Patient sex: M
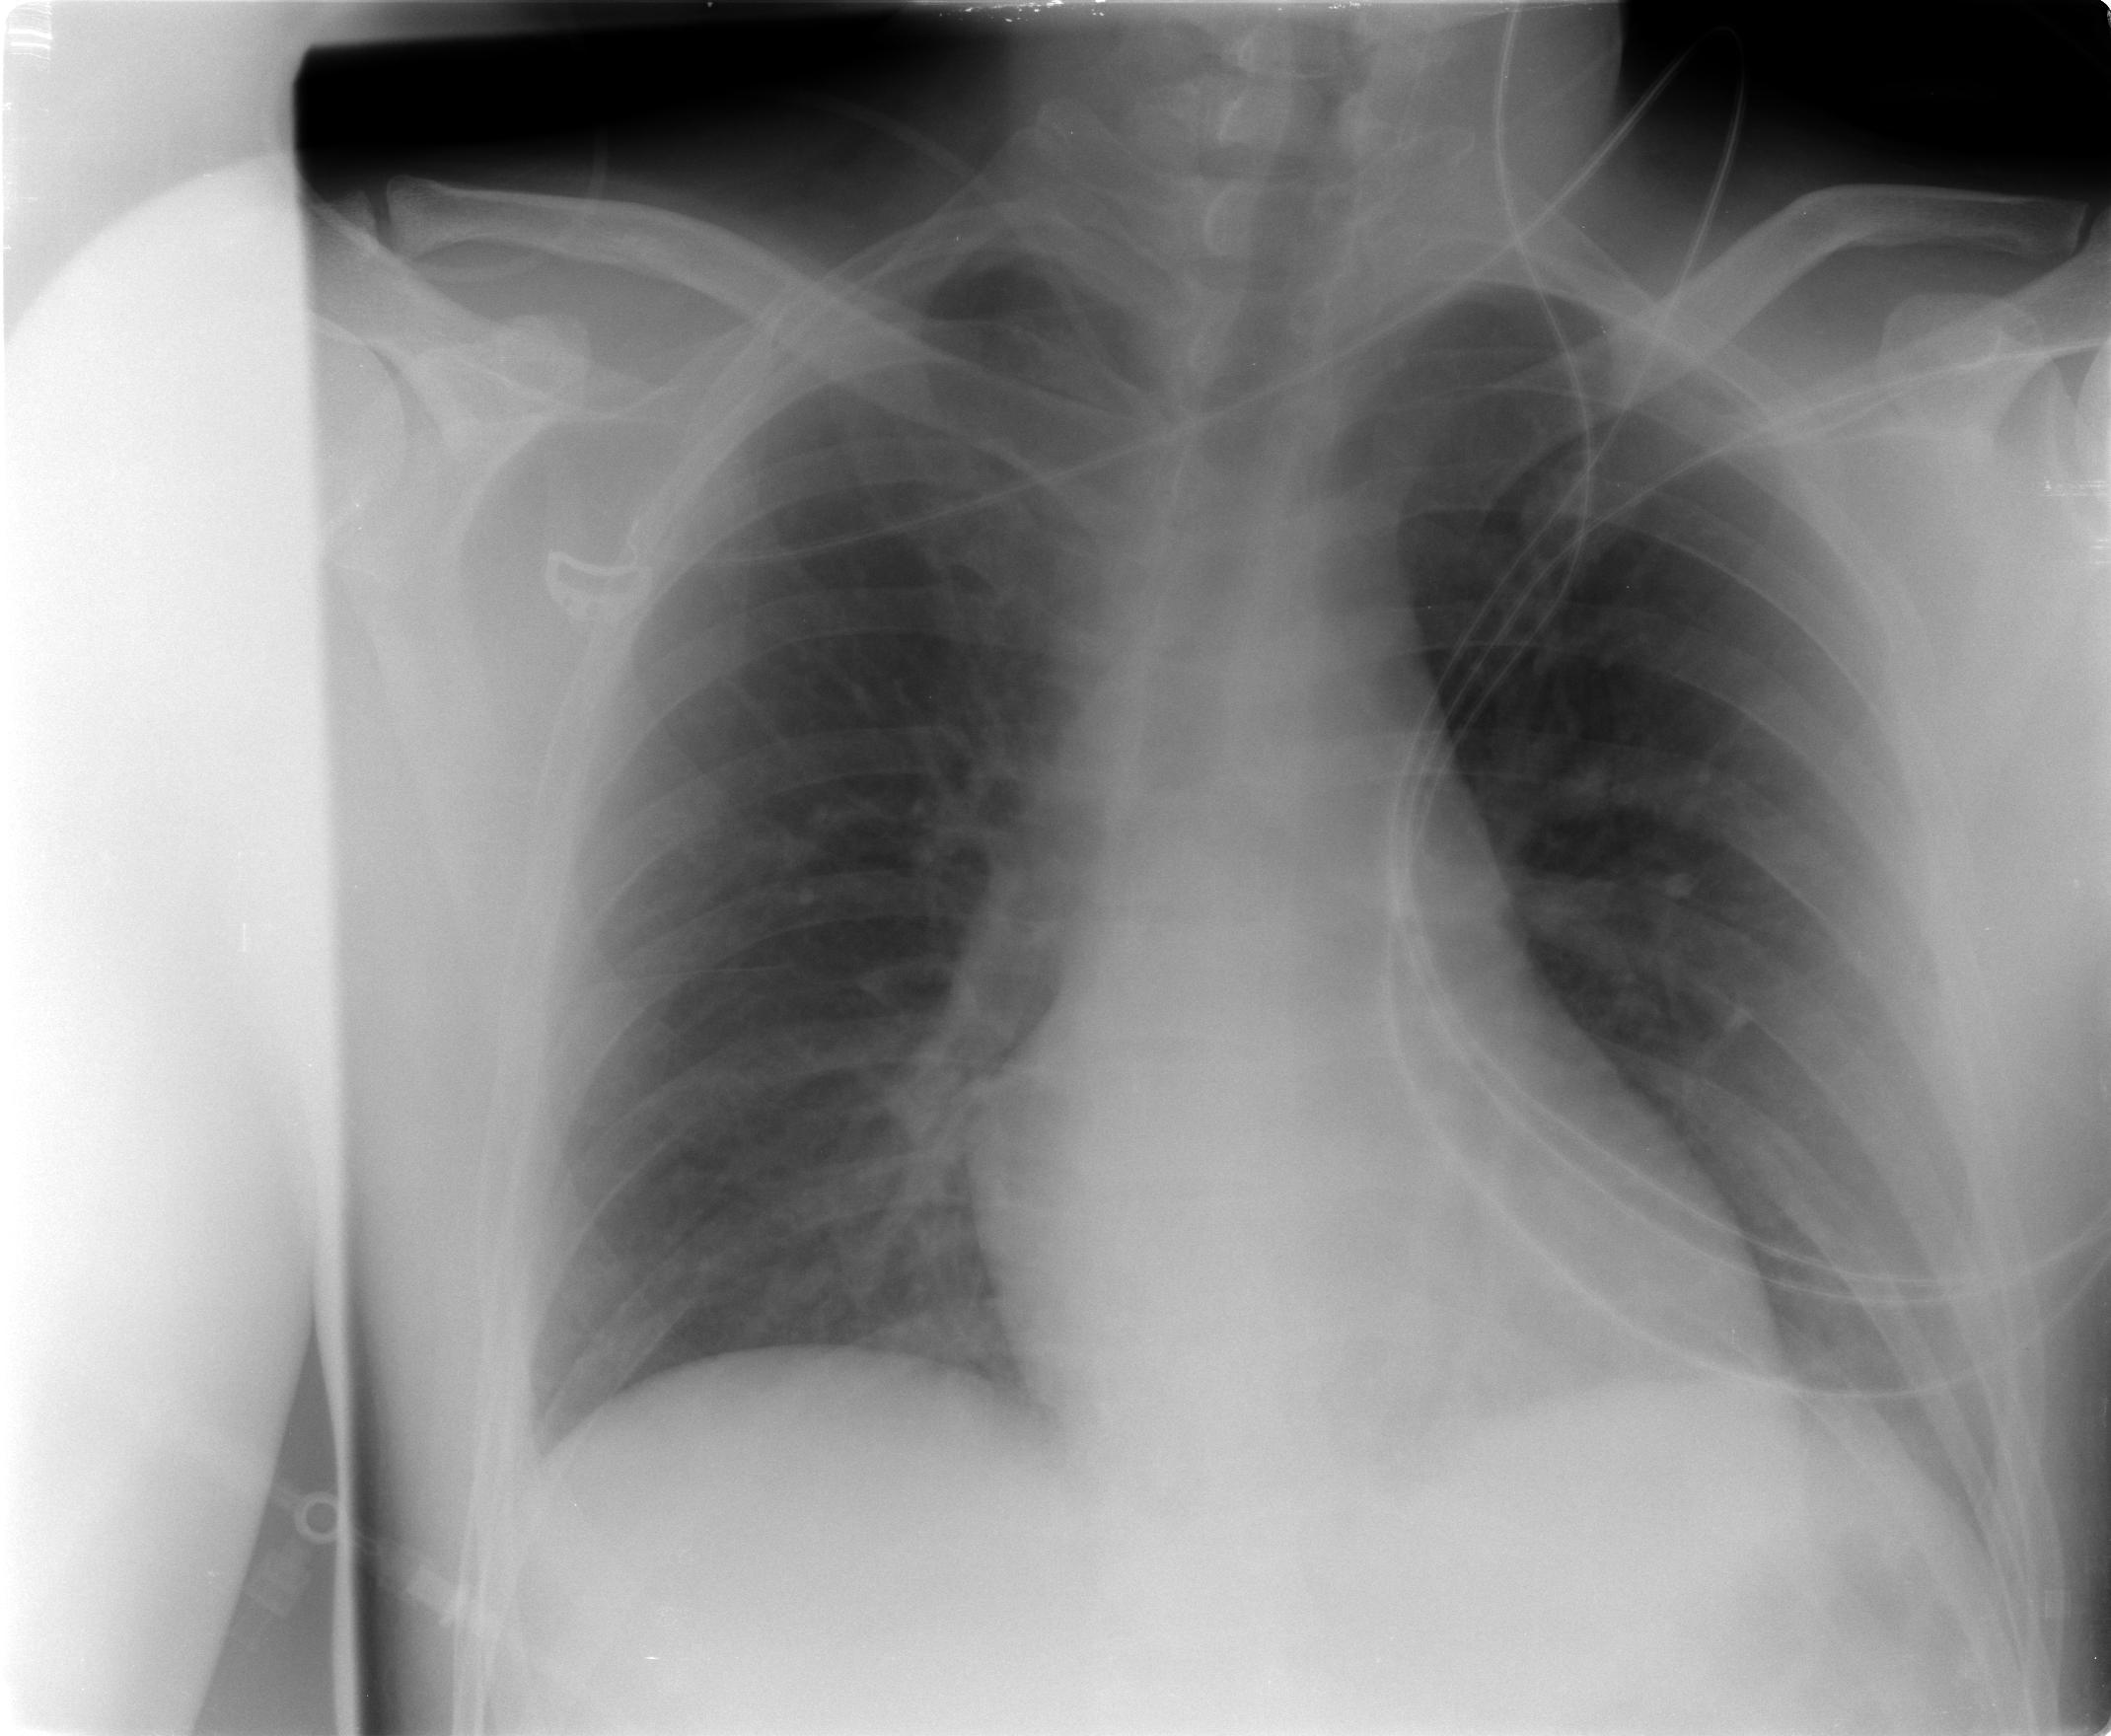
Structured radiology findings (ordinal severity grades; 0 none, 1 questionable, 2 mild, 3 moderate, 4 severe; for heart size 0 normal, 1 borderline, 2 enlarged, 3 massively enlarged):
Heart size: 0
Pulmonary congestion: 2
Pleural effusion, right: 0
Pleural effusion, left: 0
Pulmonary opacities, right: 0
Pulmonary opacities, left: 0
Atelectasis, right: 0
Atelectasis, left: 0